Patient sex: F
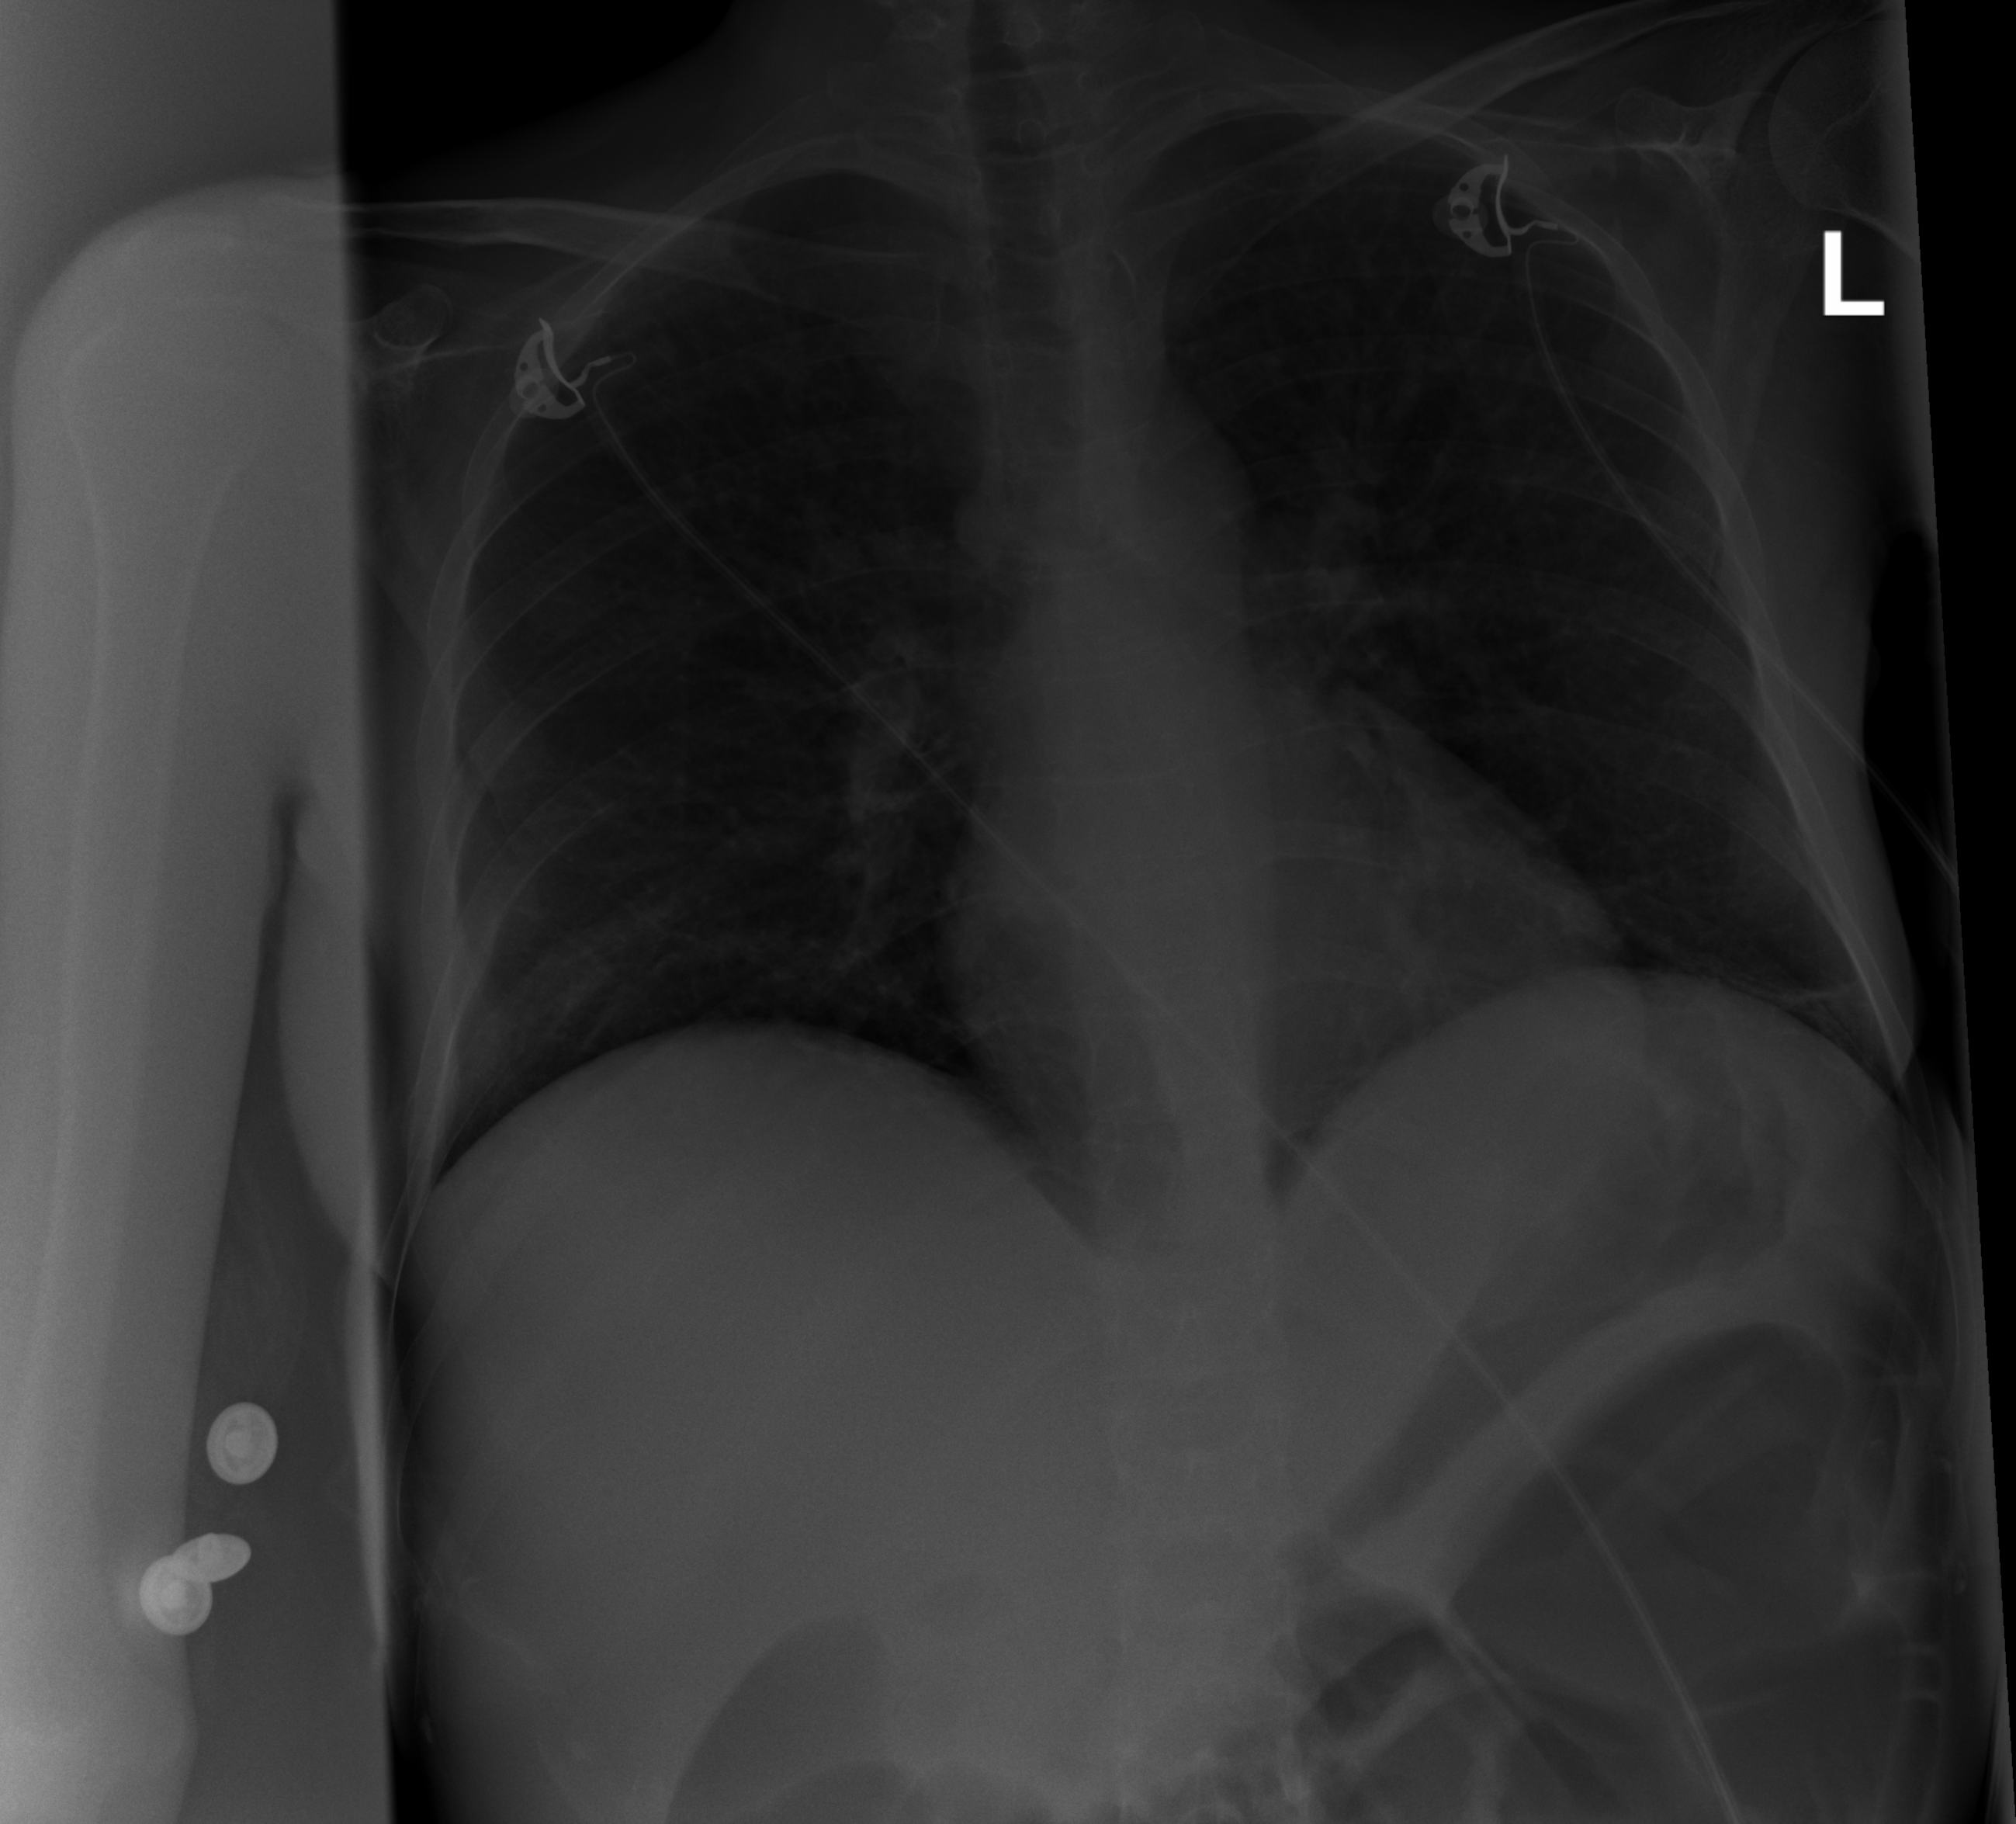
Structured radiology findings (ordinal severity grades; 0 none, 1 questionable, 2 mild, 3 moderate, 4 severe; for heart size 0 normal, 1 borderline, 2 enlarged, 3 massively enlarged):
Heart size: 0
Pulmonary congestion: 0
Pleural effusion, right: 0
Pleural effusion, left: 0
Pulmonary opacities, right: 0
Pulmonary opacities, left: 0
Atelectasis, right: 0
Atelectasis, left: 2